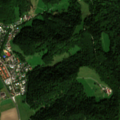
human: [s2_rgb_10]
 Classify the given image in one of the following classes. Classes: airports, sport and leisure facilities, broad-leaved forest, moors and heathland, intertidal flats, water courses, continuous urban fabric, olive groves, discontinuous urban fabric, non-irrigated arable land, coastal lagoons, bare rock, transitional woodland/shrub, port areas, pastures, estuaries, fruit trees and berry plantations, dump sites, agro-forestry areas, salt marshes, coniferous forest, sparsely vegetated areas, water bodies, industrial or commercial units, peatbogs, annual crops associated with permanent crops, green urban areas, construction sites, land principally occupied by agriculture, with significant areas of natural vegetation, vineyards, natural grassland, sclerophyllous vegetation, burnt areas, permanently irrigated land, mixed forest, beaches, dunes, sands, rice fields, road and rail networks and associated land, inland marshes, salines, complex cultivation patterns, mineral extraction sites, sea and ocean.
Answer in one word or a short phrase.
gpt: discontinuous urban fabric, non-irrigated arable land, broad-leaved forest, mixed forest, transitional woodland/shrub